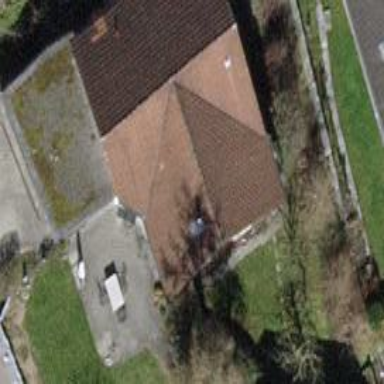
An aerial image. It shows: Simple and straightforward house.